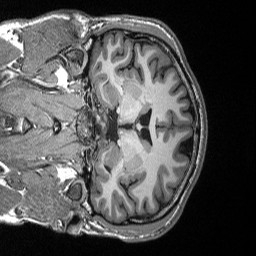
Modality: T1w
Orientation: coronal
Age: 29
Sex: male